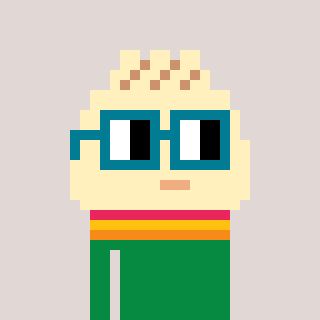
a pixel art character with square dark green glasses, a porkbao-shaped head and a green-colored body on a warm background